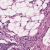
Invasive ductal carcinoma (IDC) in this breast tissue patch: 1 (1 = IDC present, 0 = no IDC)